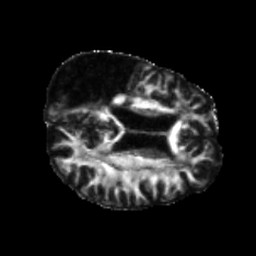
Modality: FA
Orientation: axial
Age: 58
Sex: male
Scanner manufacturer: siemens
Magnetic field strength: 3 T
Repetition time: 5.25 s
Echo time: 0.08 s